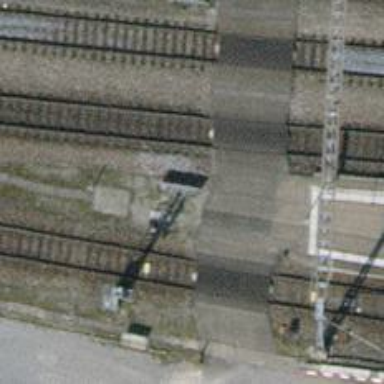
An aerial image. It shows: Railway level crossing.